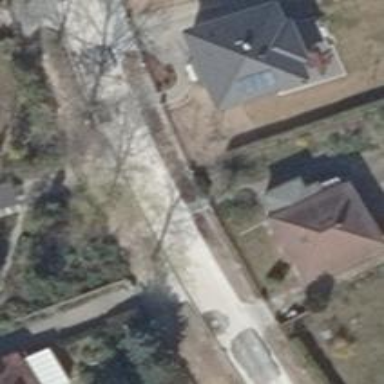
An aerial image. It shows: Driveway.